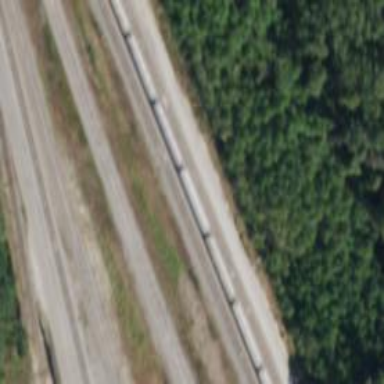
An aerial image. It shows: Railway track.